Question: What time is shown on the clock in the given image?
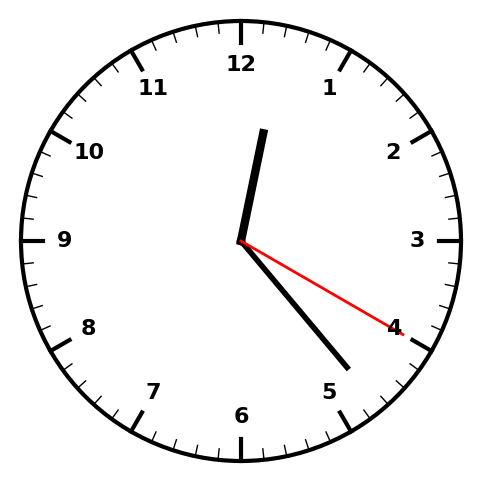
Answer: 12:23:20